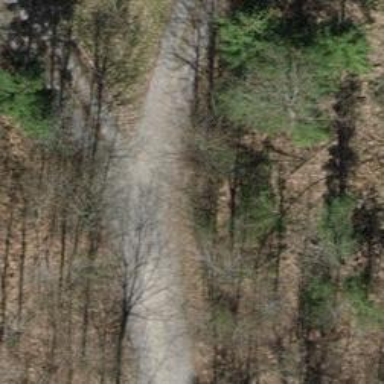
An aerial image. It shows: Gravel track with grade 2 quality.